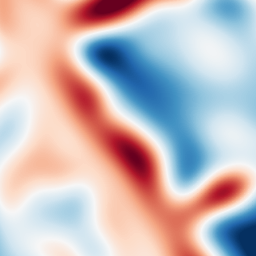
Category: multiscale
Decomposition family: log
Decomposition parameters: sigma: 20
Upsampling method: regularized
Upsampling parameters: scale: 4
lambda_reg: 0.001
Upsampling scale: 4